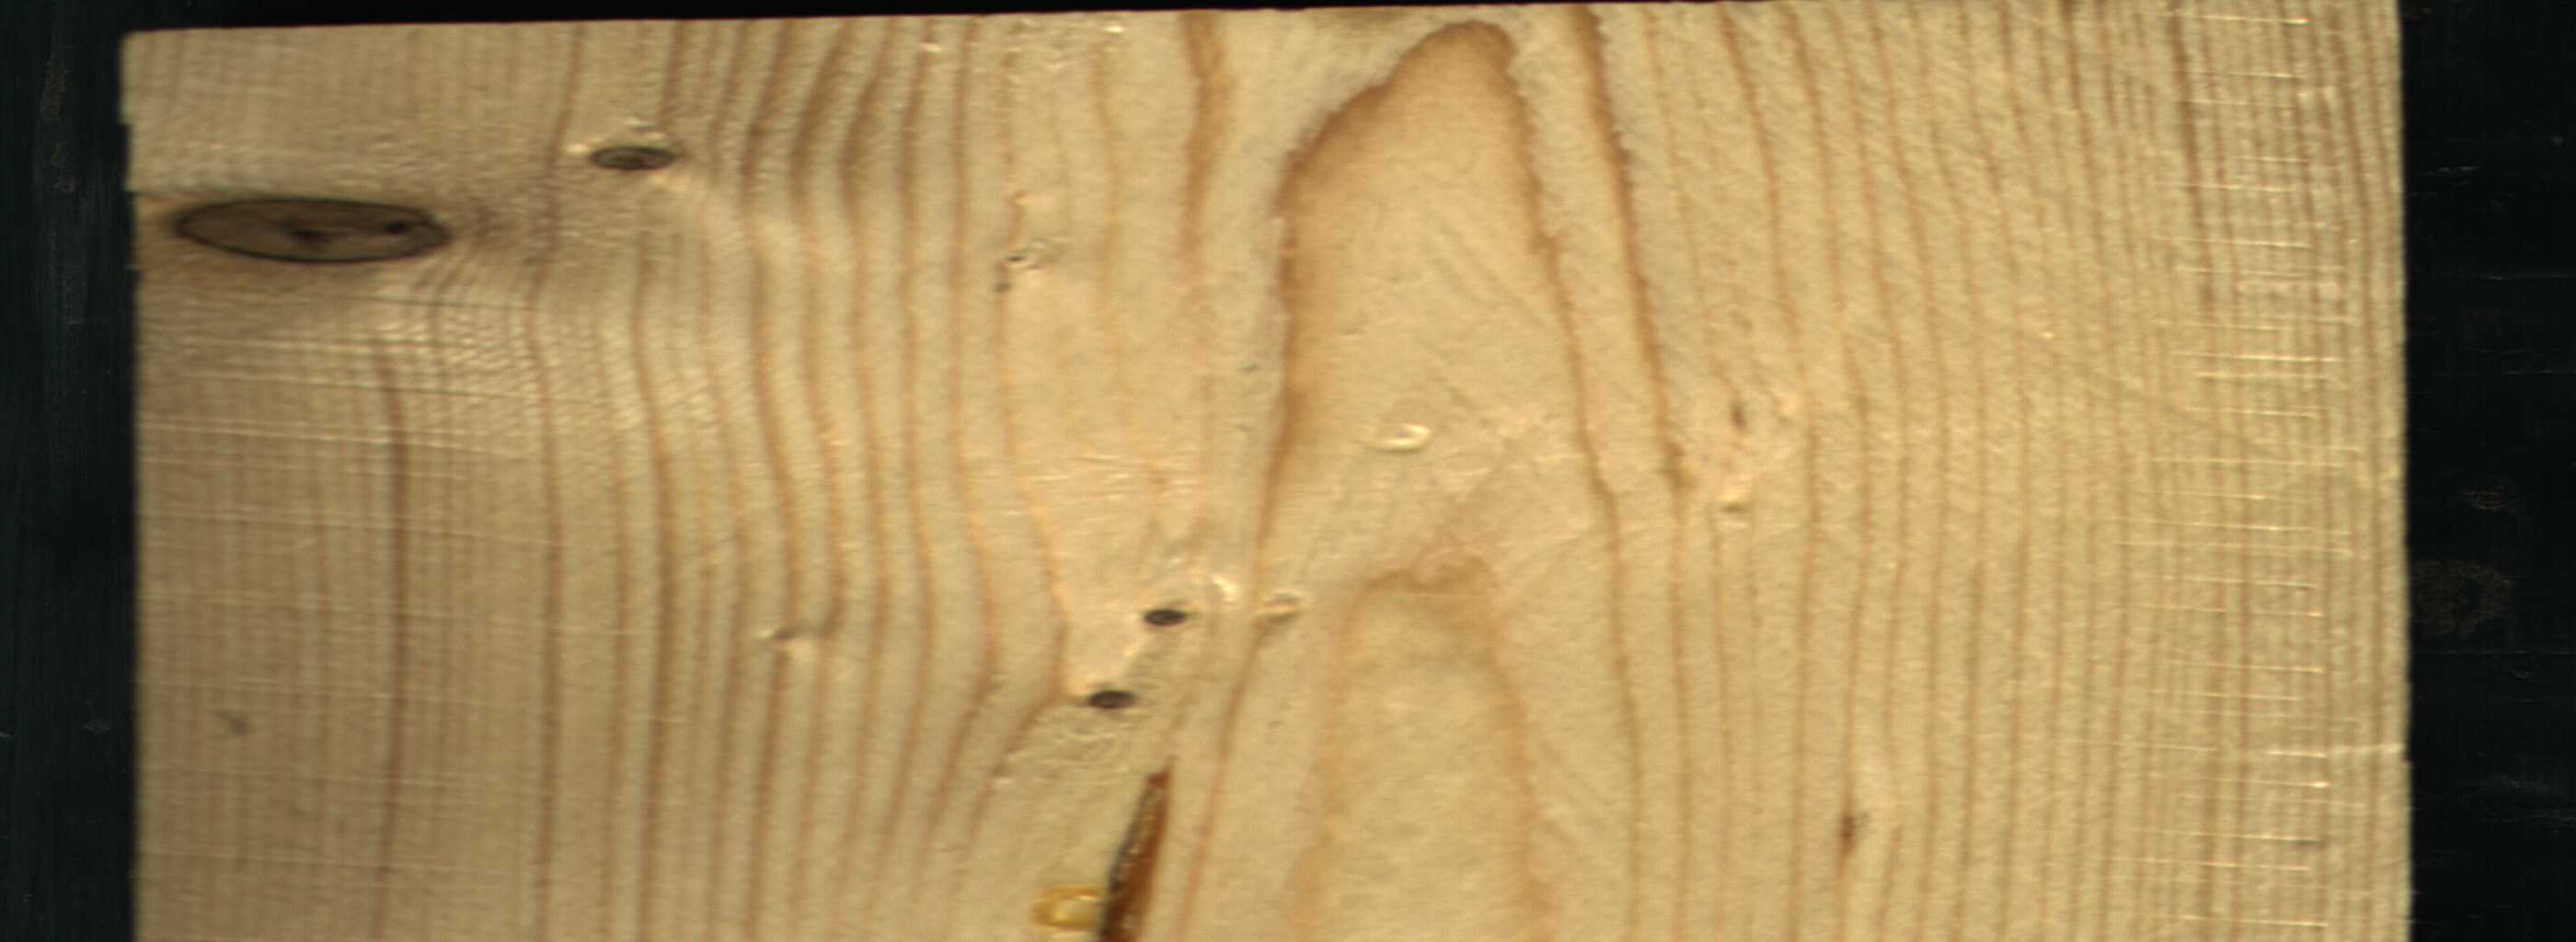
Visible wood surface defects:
resin
Dead_Knot
Dead_Knot
Dead_Knot
Live_Knot